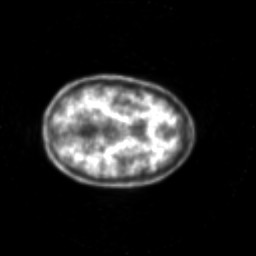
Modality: PET
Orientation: axial
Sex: female
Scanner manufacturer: siemens